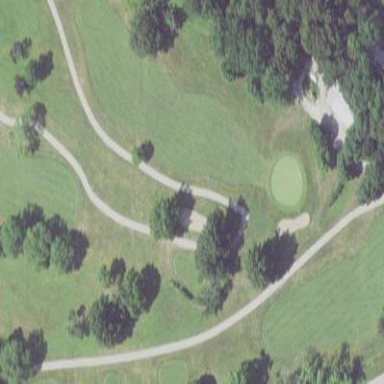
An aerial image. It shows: Grassy area designated as golf fairway.